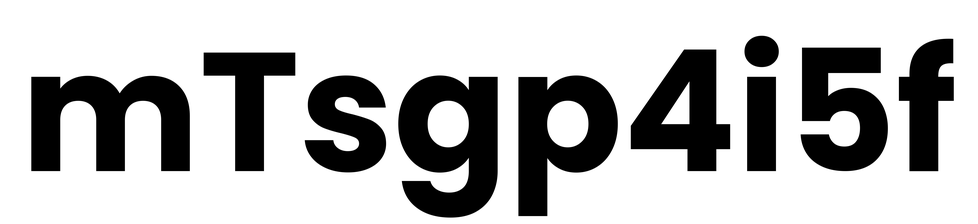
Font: Poppins-Bold